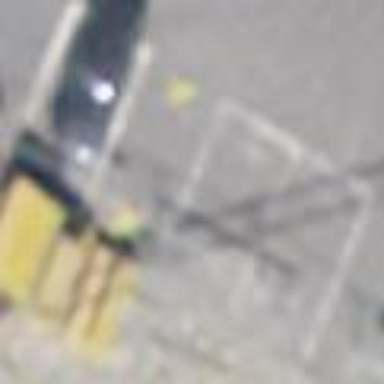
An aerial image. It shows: Street-side parking area.